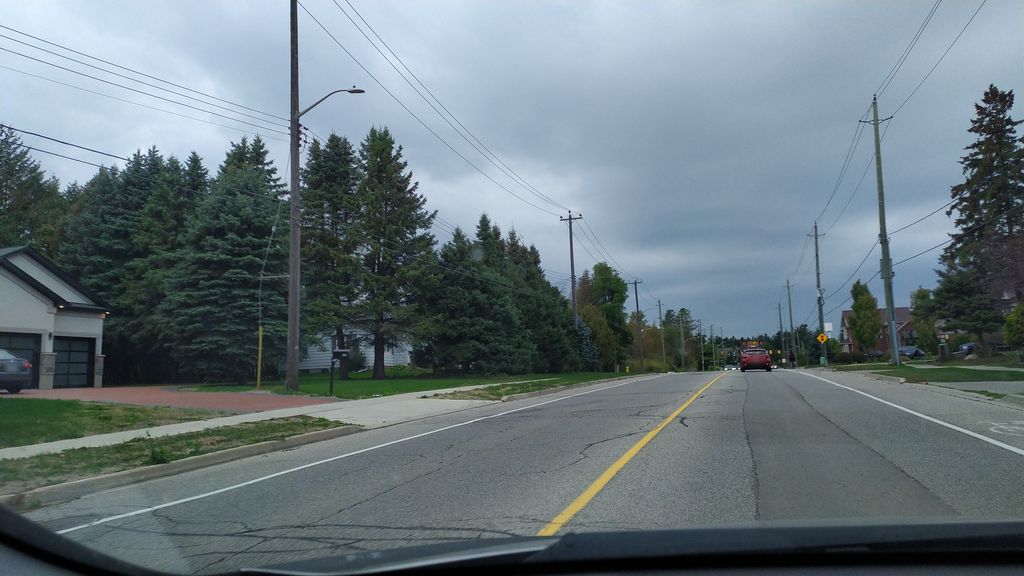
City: kitchener-waterloo